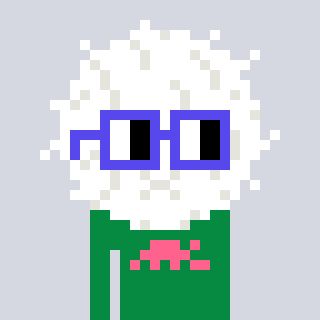
a pixel art character with square blue glasses, a cottonball-shaped head and a green-colored body on a cool background